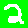
Digit: 2